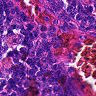
Metastatic tissue present: no